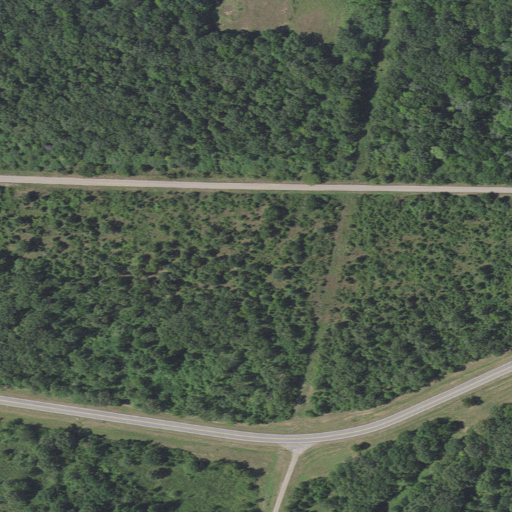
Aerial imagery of ridge(s) in Arkansas named Spredding Ridge containing deciduous forest, grassland, low intensity development, open development, pasture, mixed forest, medium intensity development, and shrub